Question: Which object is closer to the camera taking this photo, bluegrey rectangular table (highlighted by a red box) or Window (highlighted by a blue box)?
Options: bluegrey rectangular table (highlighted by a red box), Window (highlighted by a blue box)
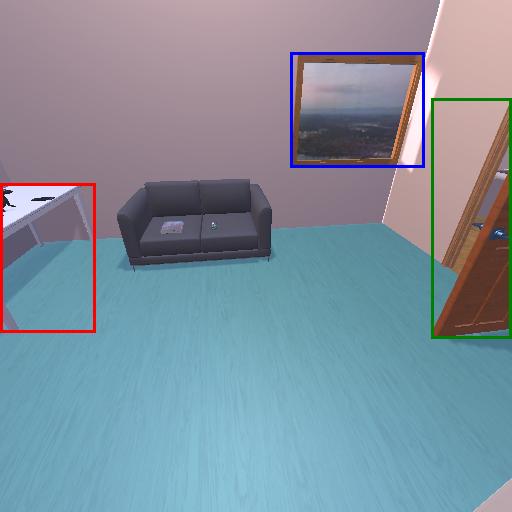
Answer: bluegrey rectangular table (highlighted by a red box)